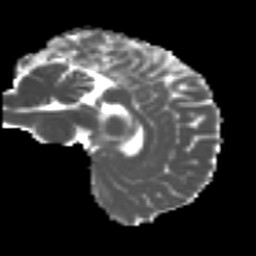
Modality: MD
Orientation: sagittal
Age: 29
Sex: female
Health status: ill
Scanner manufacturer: siemens
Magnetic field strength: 3 T
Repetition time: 6.5 s
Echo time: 0.062 s